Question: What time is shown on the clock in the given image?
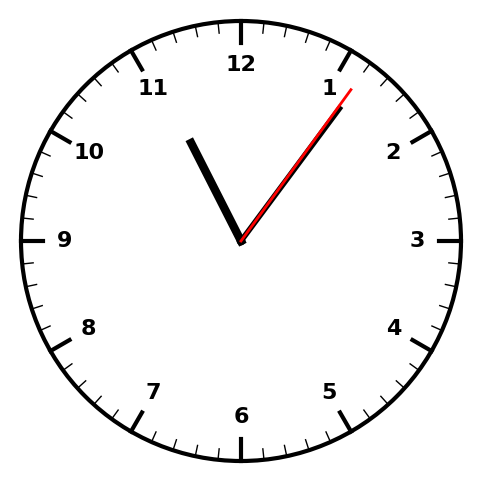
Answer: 11:06:06